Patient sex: M
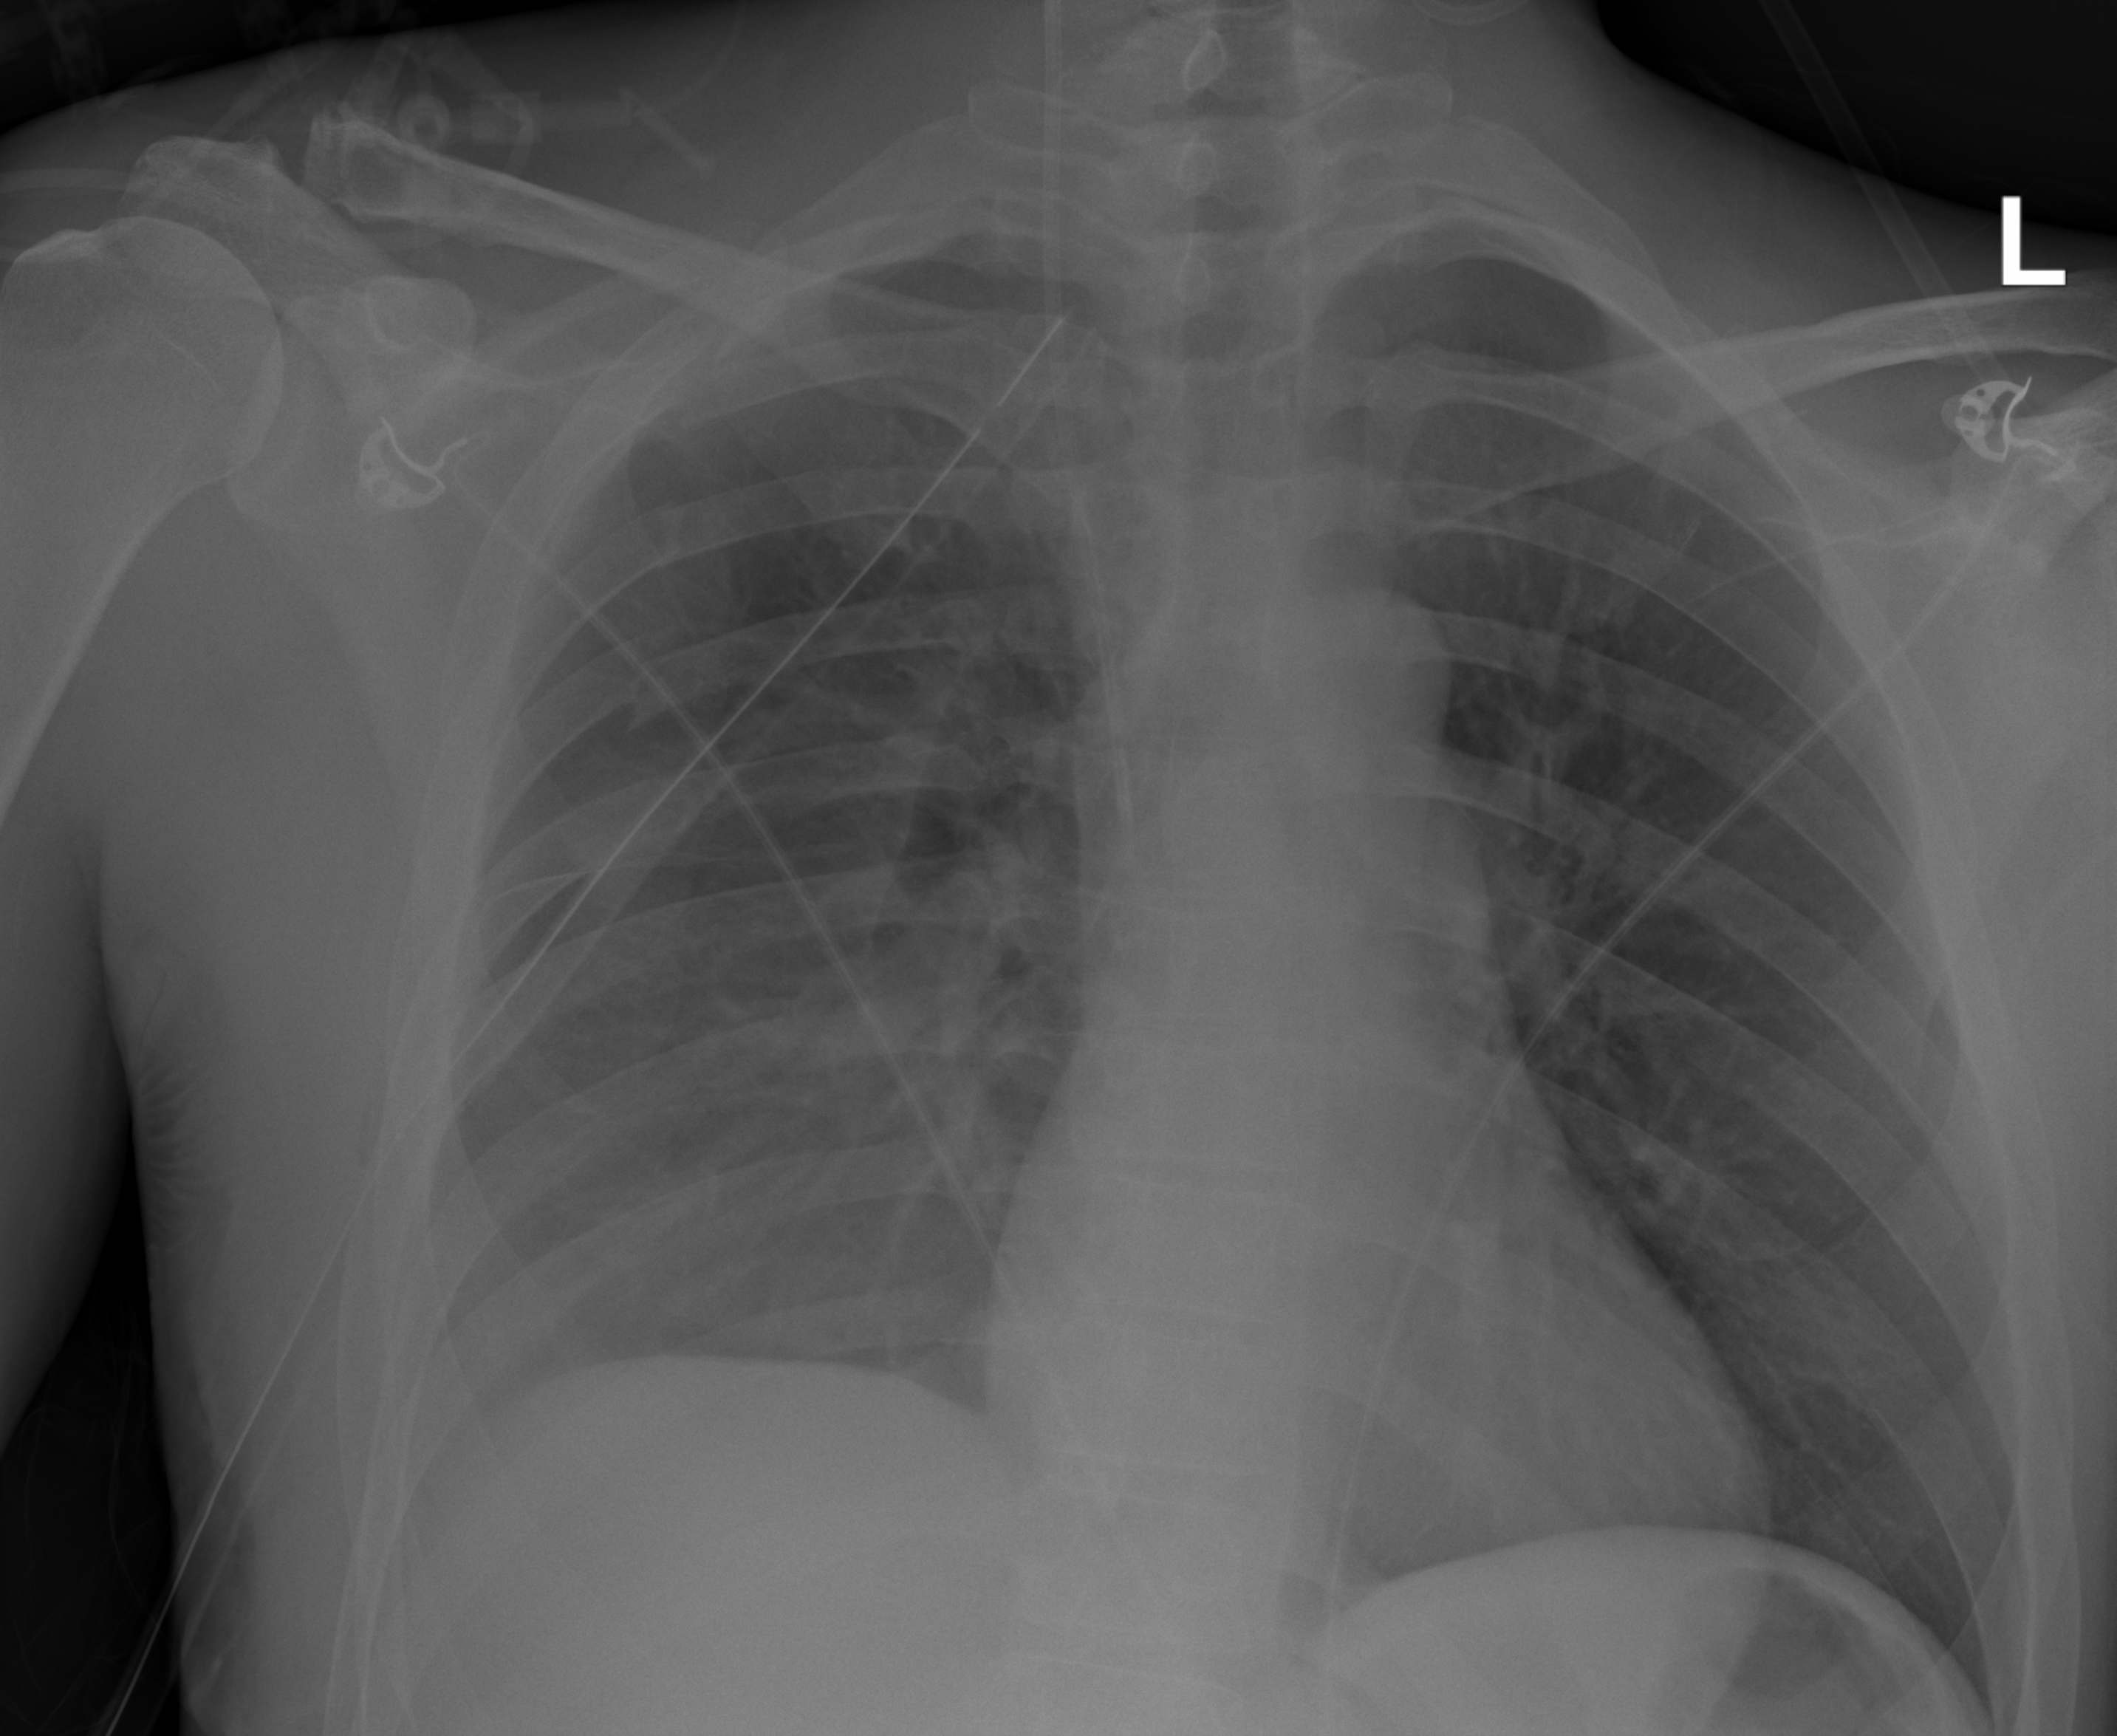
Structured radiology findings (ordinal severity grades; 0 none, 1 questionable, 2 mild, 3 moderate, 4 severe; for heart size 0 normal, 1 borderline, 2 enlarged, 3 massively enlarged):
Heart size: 0
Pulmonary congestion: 0
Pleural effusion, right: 2
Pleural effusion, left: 0
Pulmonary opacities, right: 0
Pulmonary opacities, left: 0
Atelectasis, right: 2
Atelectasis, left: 0